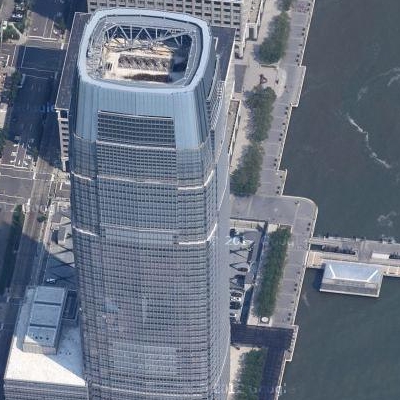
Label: Industry